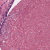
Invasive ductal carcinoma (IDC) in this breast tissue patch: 0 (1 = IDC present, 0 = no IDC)